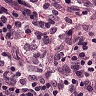
Metastatic tissue present: no